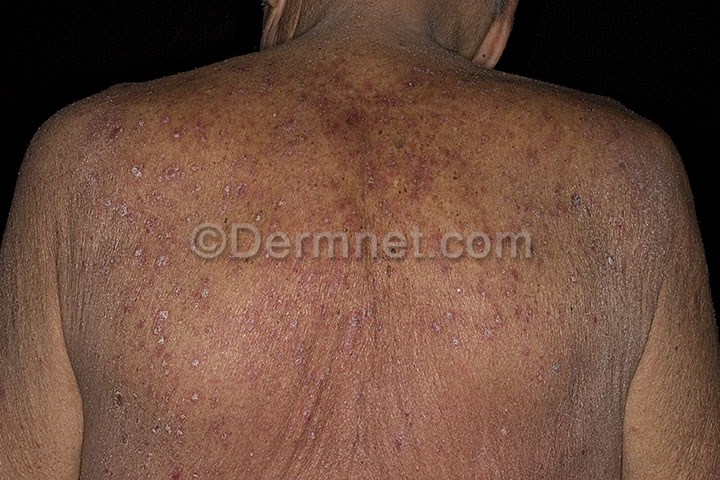
Disease: Seborrheic Keratoses and other Benign Tumors